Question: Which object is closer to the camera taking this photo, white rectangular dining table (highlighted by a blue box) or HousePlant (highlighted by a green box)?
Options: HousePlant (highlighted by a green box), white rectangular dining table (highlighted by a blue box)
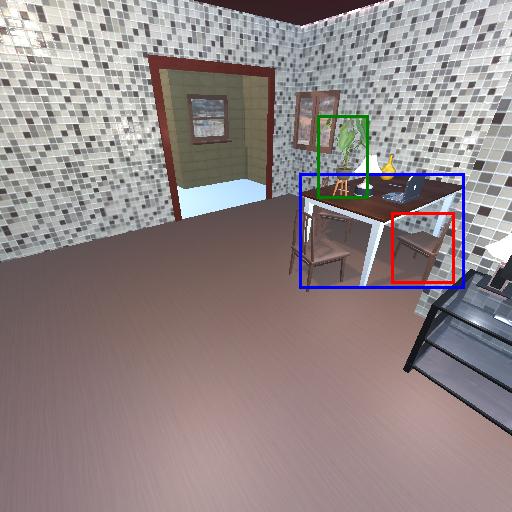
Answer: HousePlant (highlighted by a green box)